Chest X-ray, AP view. Patient: 20 years old, sex F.
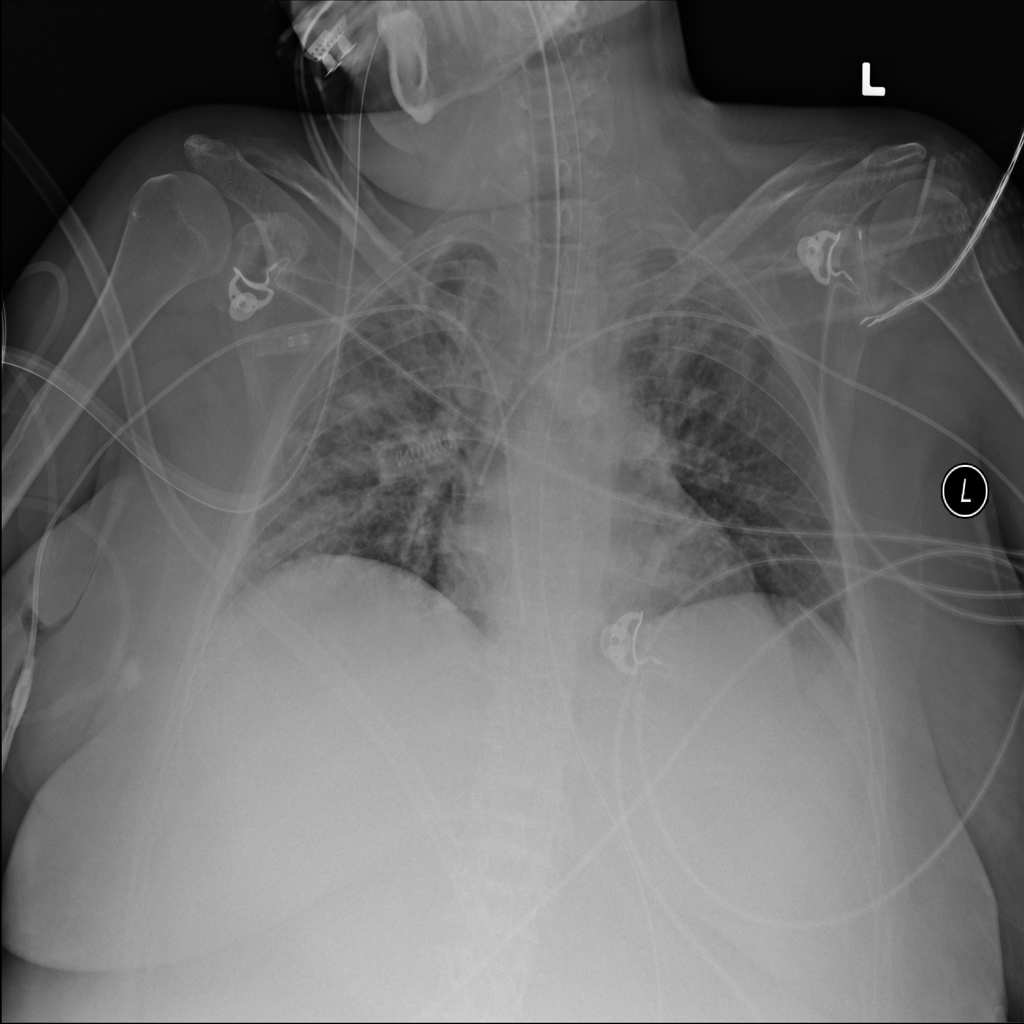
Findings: No Finding